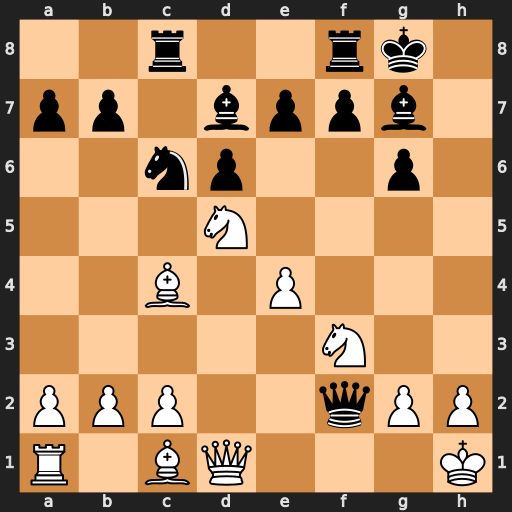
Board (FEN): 2r2rk1/pp1bppb1/2np2p1/3N4/2B1P3/5N2/PPP2qPP/R1BQ3K
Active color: w
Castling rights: -
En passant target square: -
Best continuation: Be3 Qxe3 Nxe3